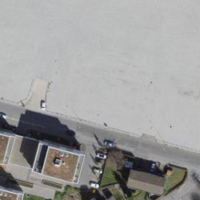
EUNIS habitat code: 54
Species observed at this site:
Allium ursinum